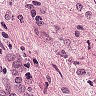
Metastatic tissue present: yes